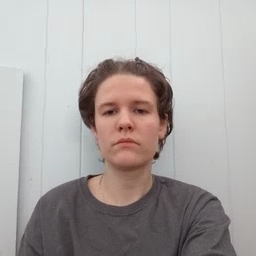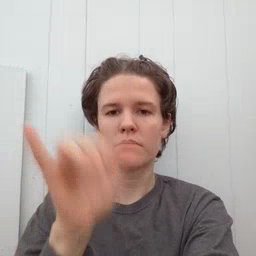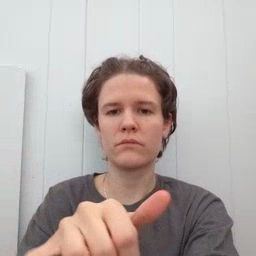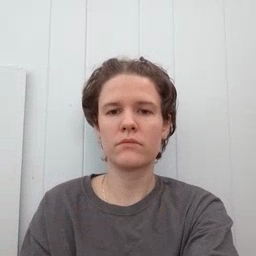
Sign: that